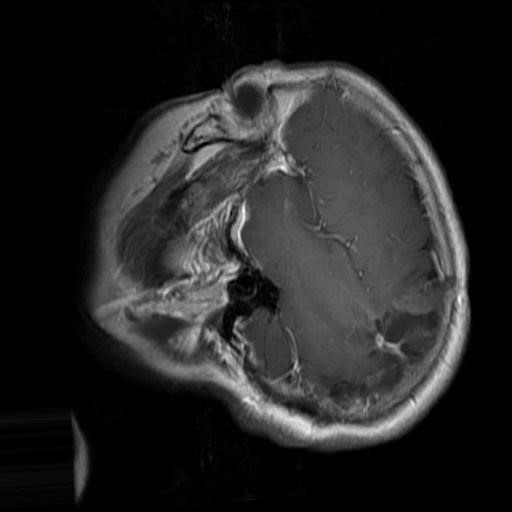
Label: brain_glioma